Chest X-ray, PA view. Patient: 55 years old, sex F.
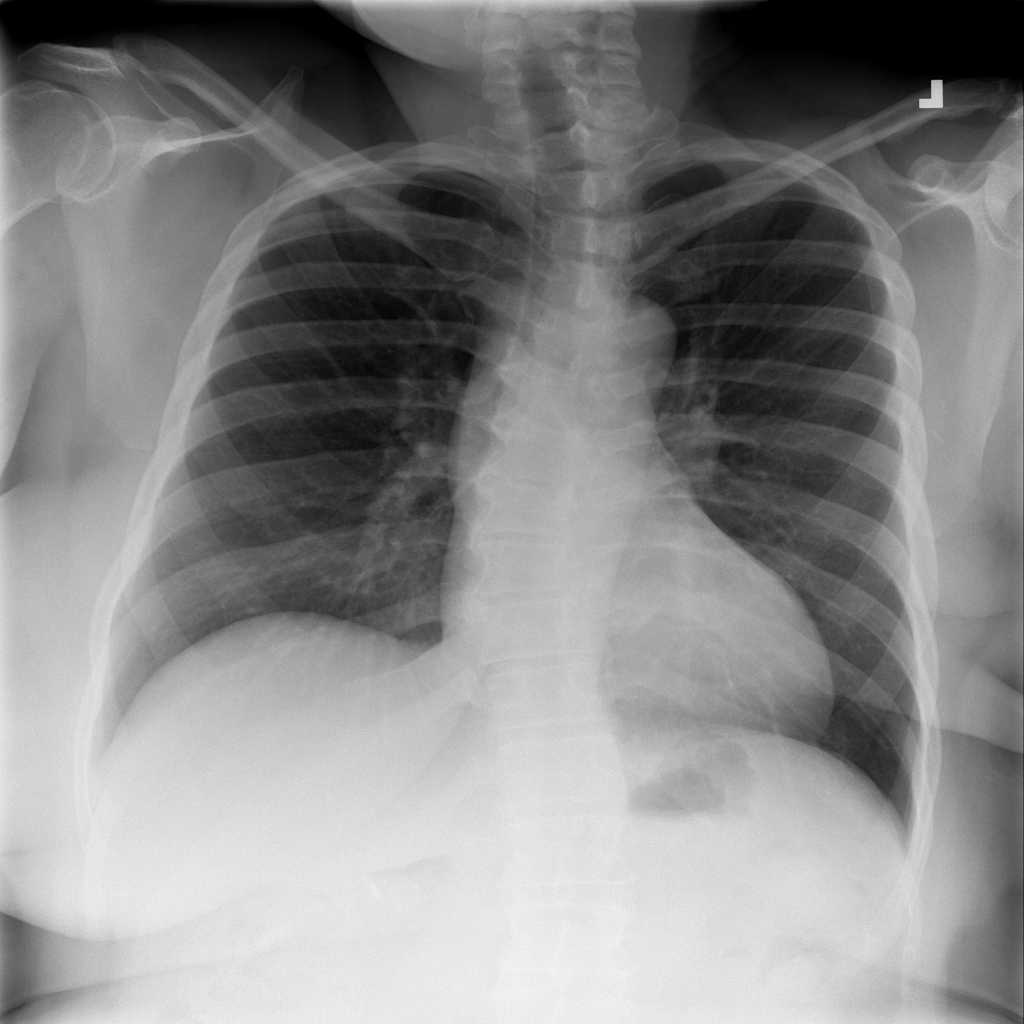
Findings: No Finding